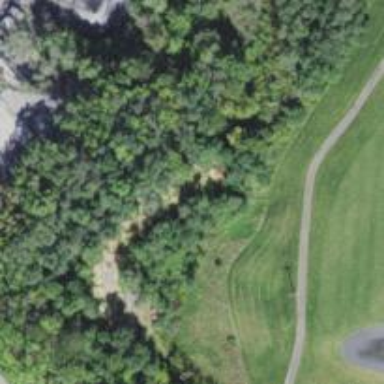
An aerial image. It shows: Service road designated as golf cart path.